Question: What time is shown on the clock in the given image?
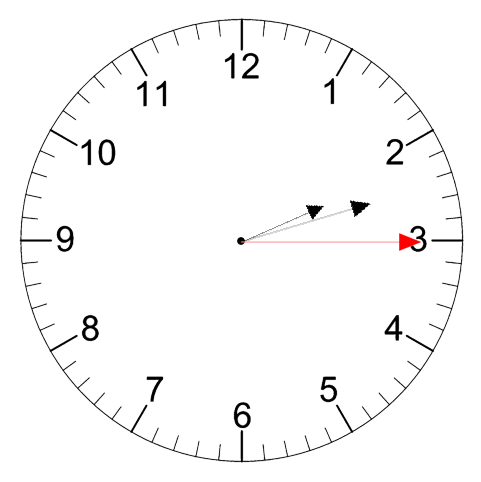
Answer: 02:12:15